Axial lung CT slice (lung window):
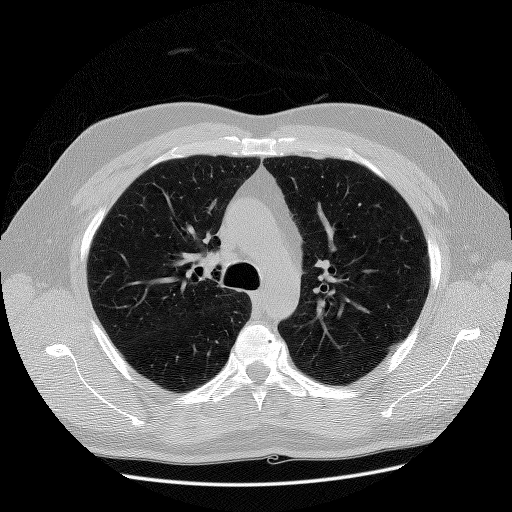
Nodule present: no